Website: home-depot
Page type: account-selection
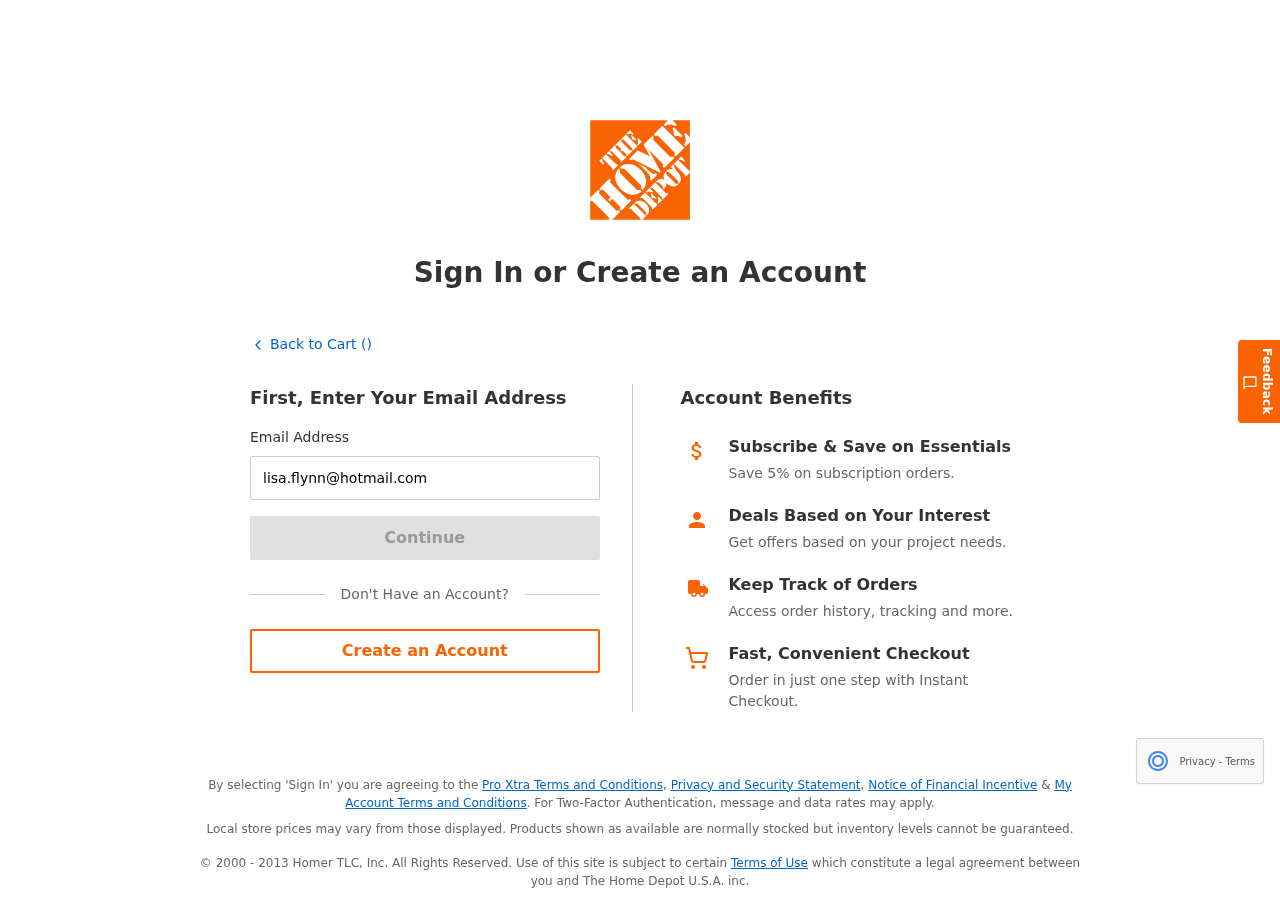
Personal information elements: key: PII_EMAIL
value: lisa.flynn@hotmail.com